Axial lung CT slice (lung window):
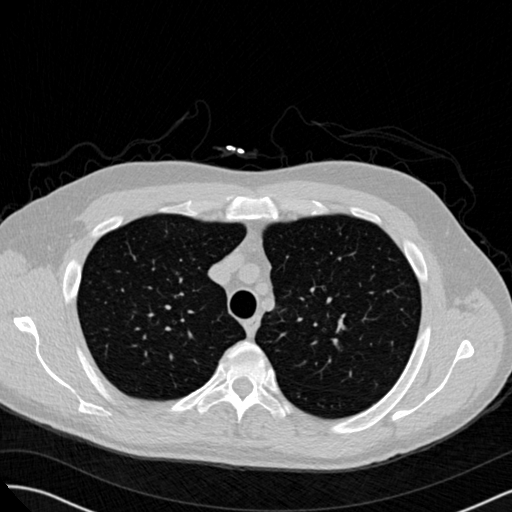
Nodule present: no